Interaction volume radius: 10 \u00c5
Interaction volume height: 15 \u00c5
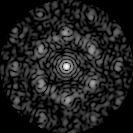
Disorder parameter: 0.6732